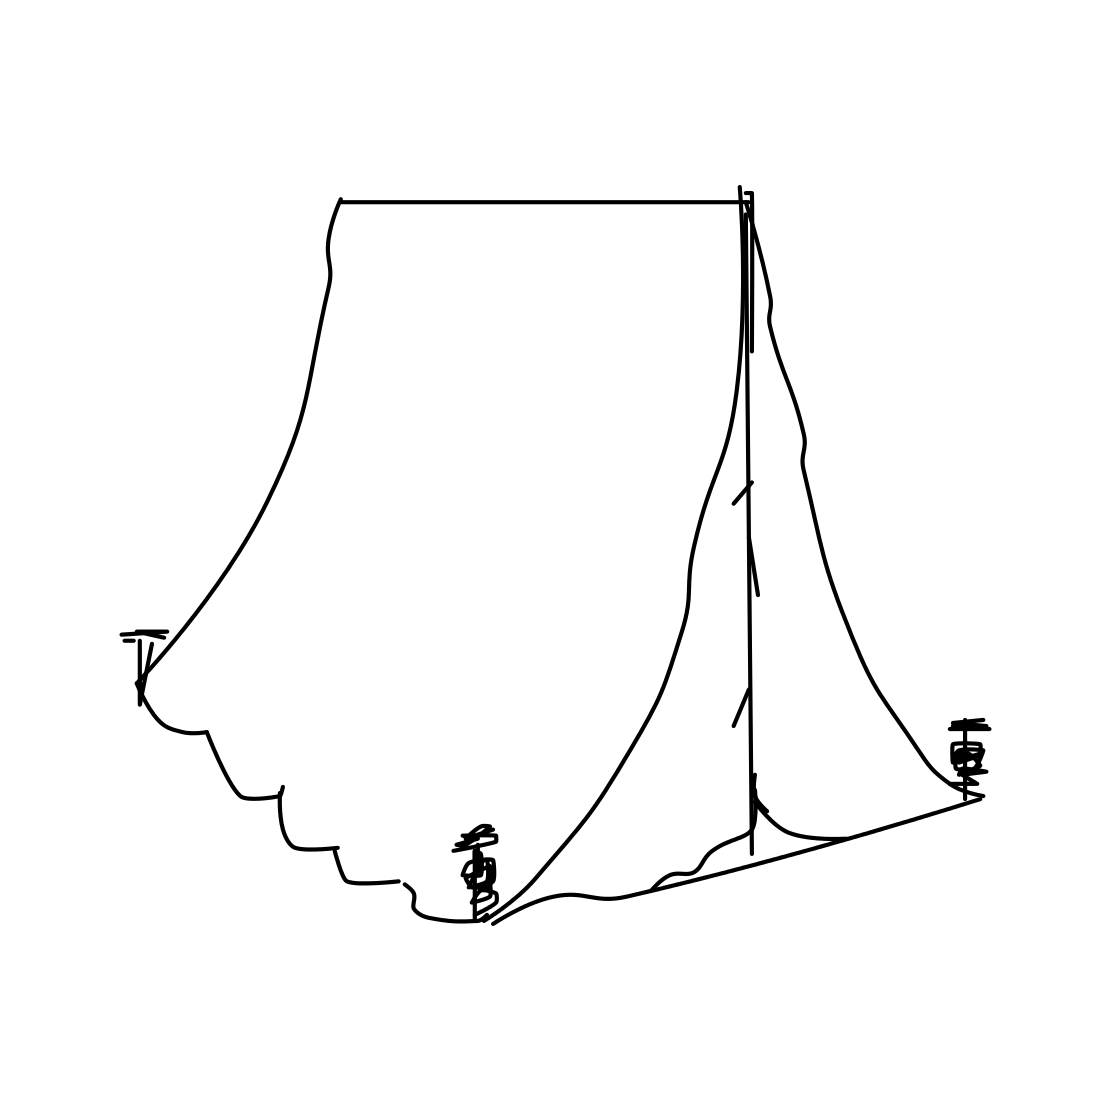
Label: tent